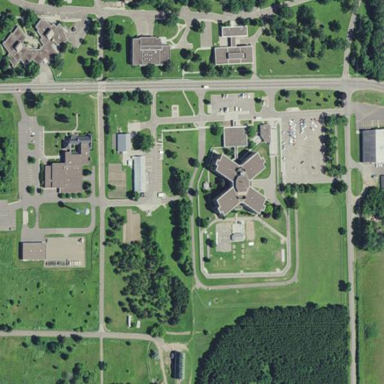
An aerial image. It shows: Prison.